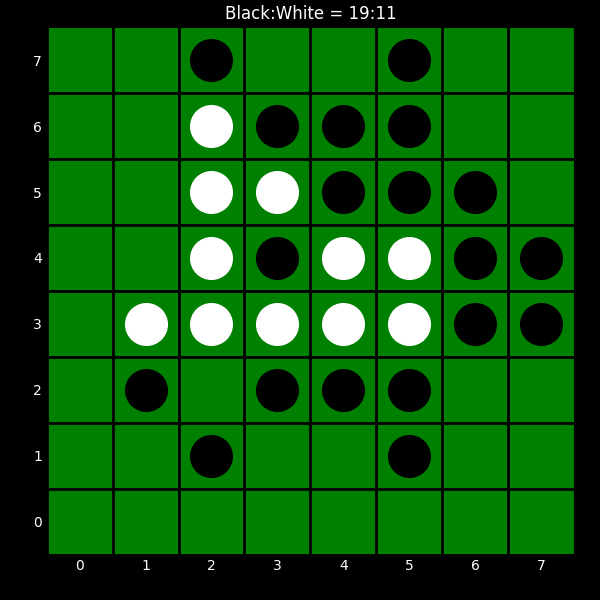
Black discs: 19
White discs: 11